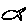
Label: fish